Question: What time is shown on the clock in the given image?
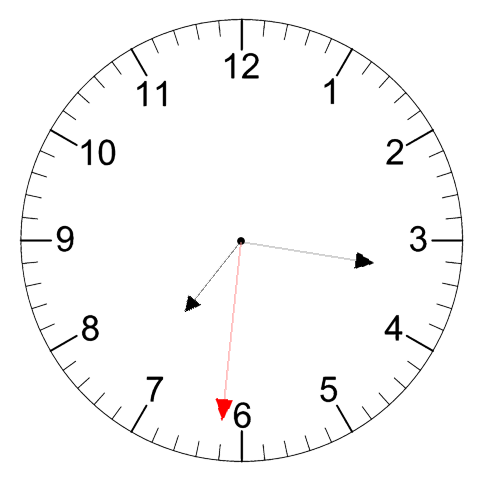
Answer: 07:16:31